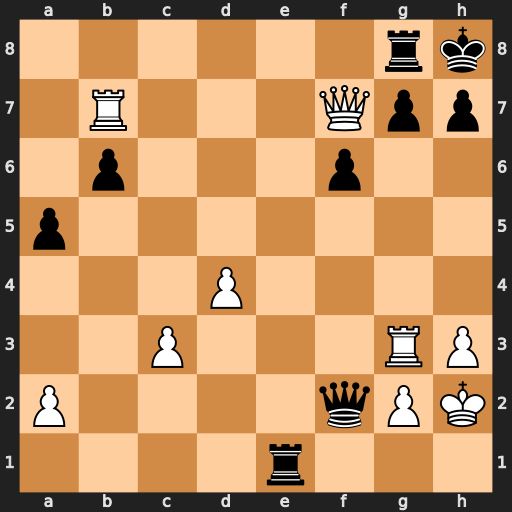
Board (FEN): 6rk/1R3Qpp/1p3p2/p7/3P4/2P3RP/P4qPK/4r3
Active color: w
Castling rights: -
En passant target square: -
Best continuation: Qxg7+ Rxg7 Rb8+ Re8 Rxe8+ Rg8 Rgxg8#